Field crop: maize
Growth stage: 2
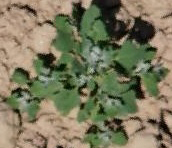
Species: chenopodium